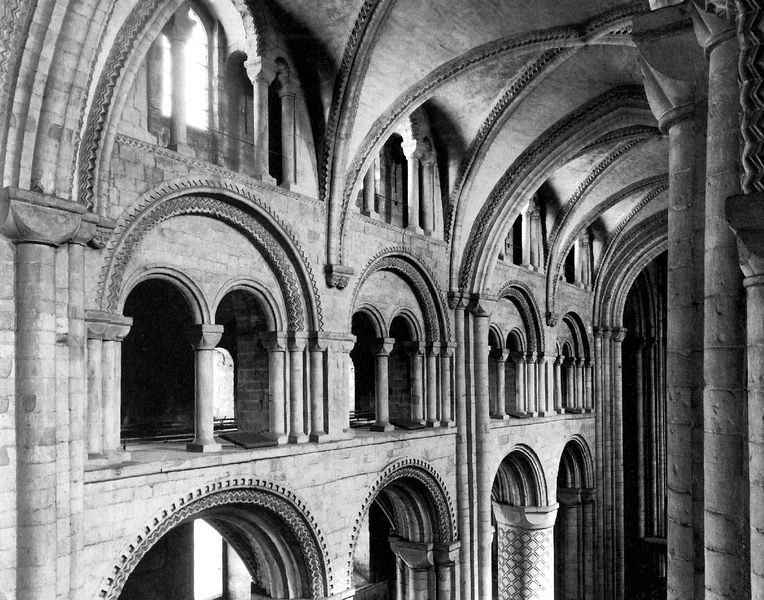
Titel: Durham Cathedral
Standort: Durham (EU - GB)
Schlagwörter: fenster, pfeiler, säulen, architektur, innenraum, kirche, bogen, pilaster, rundbogen, detail, ornamente, gewölbe, mosaik, kapitelle, kreuzgewölbe, seitenschiff, rundbögen, romanik, streben, basilika, tonnengewölbe, lichtgaden, säuöe, pfeiker, schwarzweisbild, gotiik, säiuerle, triforienzone